Interaction volume radius: 10 \u00c5
Interaction volume height: 30 \u00c5
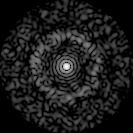
Disorder parameter: 0.8352